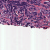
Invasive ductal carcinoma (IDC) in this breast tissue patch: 1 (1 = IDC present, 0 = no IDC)